Interaction volume radius: 10 \u00c5
Interaction volume height: 10 \u00c5
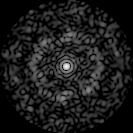
Disorder parameter: 0.8414